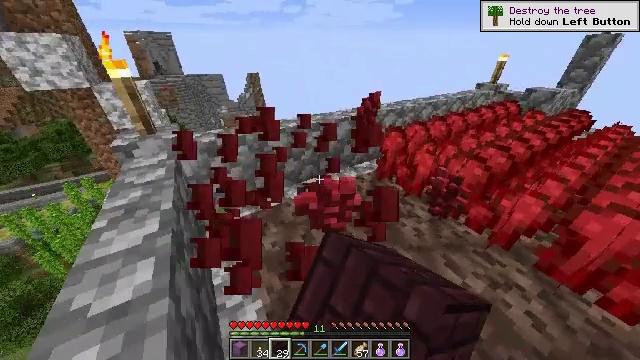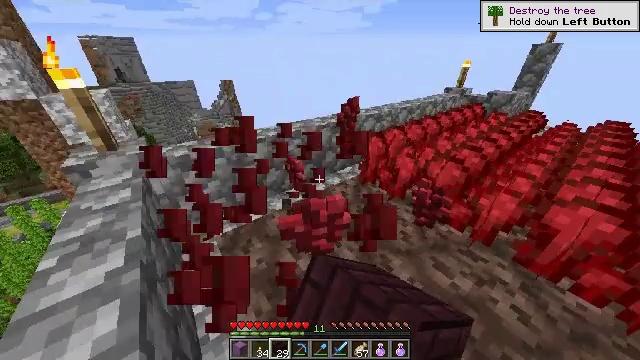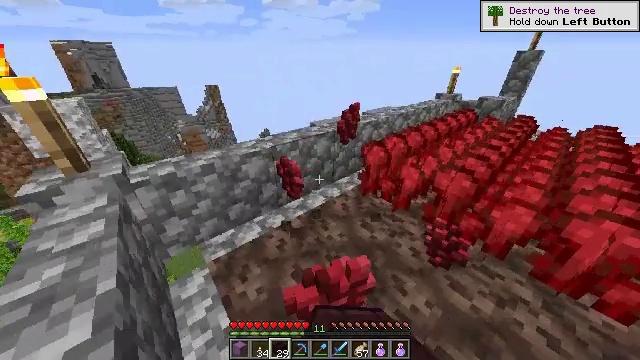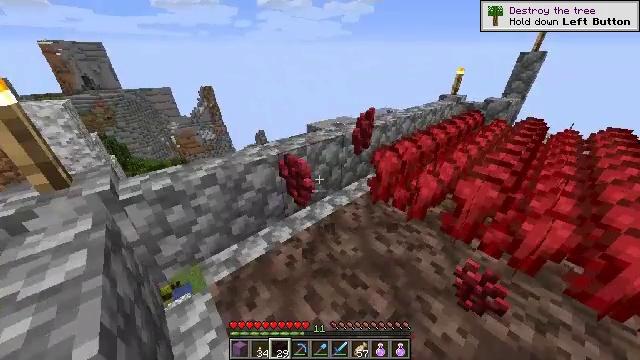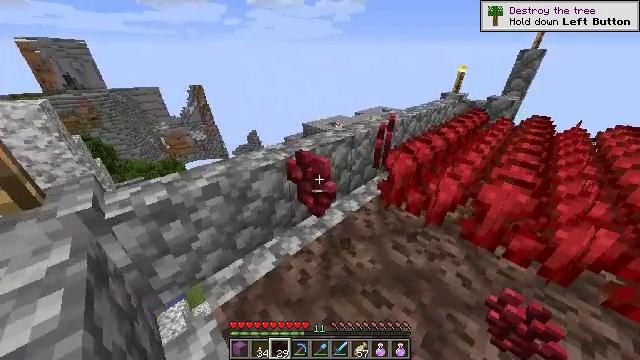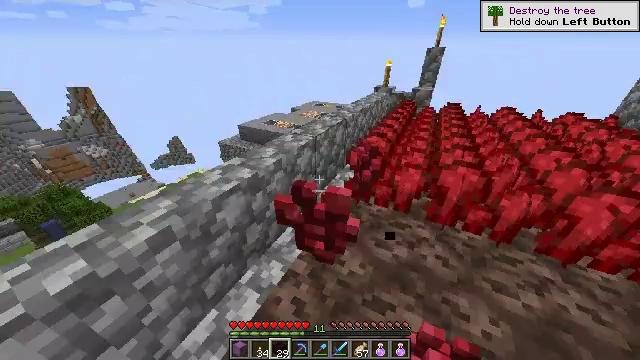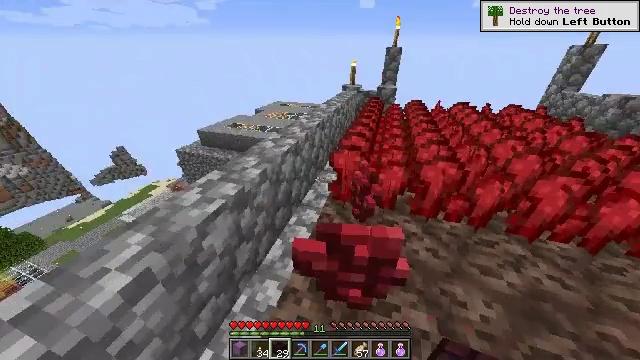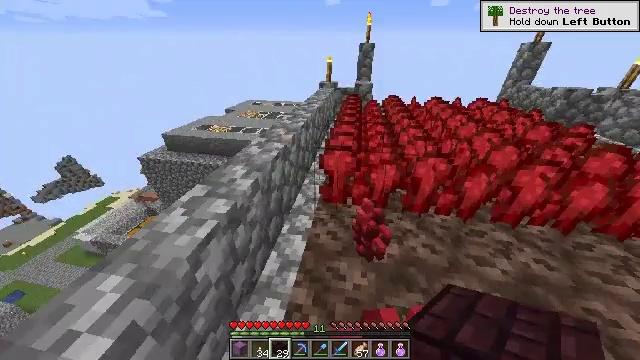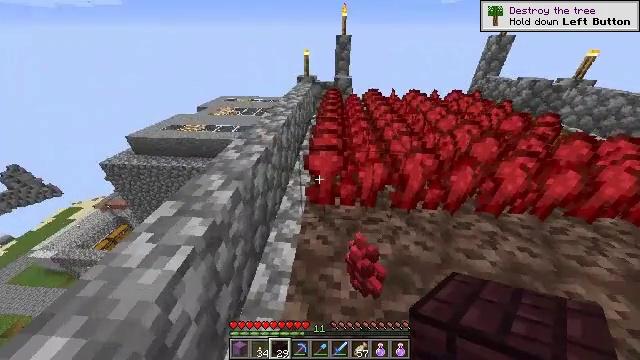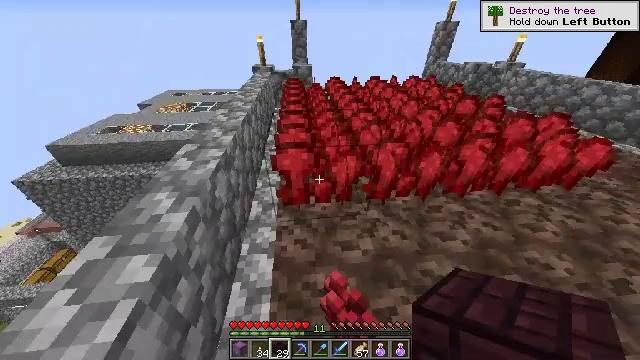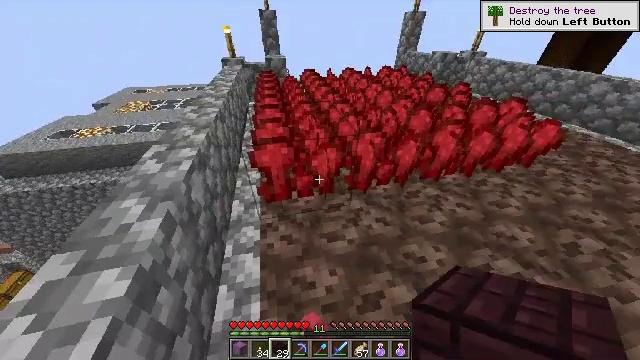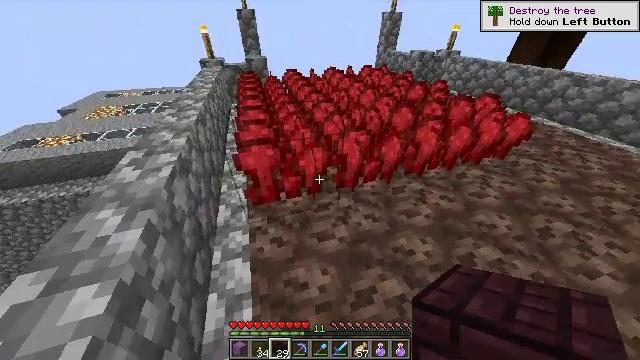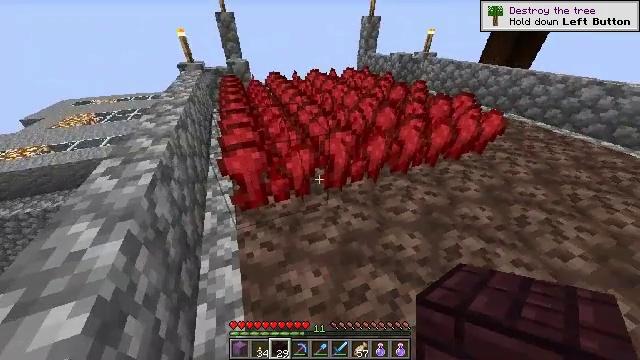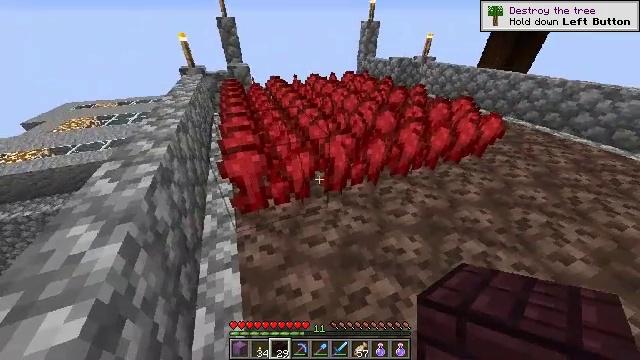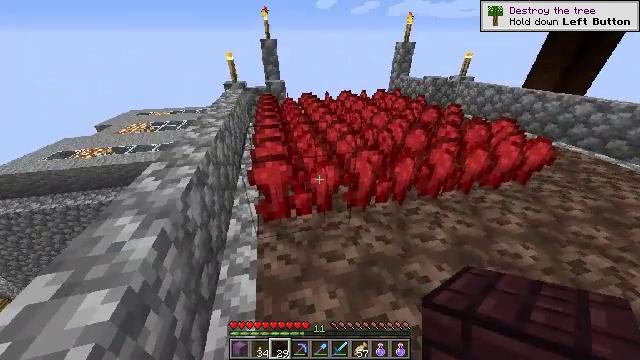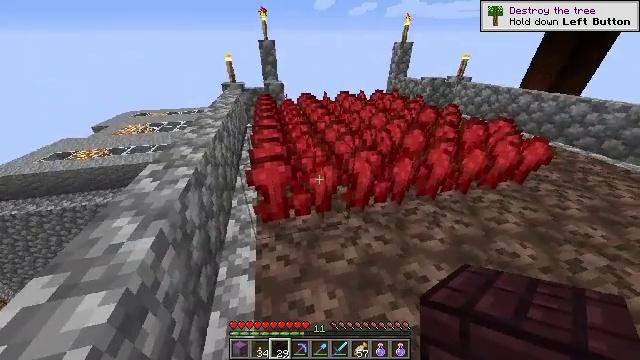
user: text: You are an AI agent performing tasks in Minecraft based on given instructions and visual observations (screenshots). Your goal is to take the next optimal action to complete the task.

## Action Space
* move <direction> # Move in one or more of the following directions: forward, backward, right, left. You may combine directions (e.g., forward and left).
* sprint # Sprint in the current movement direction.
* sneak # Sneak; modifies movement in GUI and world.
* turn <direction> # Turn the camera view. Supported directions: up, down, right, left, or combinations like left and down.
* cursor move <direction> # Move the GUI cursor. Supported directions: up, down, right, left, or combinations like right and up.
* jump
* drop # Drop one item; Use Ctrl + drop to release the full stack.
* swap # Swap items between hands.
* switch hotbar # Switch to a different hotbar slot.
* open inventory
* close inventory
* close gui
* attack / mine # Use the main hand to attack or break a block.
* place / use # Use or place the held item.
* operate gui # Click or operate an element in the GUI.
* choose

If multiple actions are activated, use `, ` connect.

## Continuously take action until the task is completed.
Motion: motion action
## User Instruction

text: Gather nether wart from soul sand farms.
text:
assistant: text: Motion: move forward and move left, turn right and up, attack / mine
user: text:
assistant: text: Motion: move forward and move left, turn right and up
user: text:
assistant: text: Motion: move forward and move left, turn right
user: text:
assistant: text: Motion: move forward and move left, turn right
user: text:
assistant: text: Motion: move forward and move left, turn right
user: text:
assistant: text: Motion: move forward and move left, turn right
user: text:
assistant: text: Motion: move forward, turn right
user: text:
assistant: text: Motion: move forward, turn right and down
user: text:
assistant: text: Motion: turn right and down
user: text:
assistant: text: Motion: turn right and down
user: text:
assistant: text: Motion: turn right
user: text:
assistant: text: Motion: turn right
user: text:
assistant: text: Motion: no_op
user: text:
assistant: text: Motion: turn left and up
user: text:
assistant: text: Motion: no_op
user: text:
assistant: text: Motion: turn right
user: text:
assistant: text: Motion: move forward, turn right and down
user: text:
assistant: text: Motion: move forward, attack / mine
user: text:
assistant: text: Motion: move forward, turn right, attack / mine
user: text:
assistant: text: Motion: move forward and move right, turn right and up, attack / mine
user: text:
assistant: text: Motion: move forward and move right, turn right and up, attack / mine
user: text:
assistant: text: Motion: move forward and move right, turn right and up, attack / mine
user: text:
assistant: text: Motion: move forward, turn right and up, attack / mine
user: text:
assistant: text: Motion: move forward, attack / mine
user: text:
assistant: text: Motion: move forward, turn left, attack / mine
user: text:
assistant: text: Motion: turn left and up, attack / mine
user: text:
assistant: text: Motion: turn left, attack / mine
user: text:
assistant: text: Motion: turn left and down, attack / mine
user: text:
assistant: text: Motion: turn left and down, attack / mine
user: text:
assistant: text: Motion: turn left and down, attack / mine